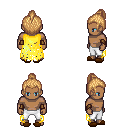
a pixel art fantasy rpg character, male body template, human, dark skin, yellow tattered cape, white pants, light blonde short topknot hairstyle, cloth bracers, brown slippers, four views (front, back, left, right), 2x2 character sprite sheet, small pixel art, hard edges, no anti-aliasing